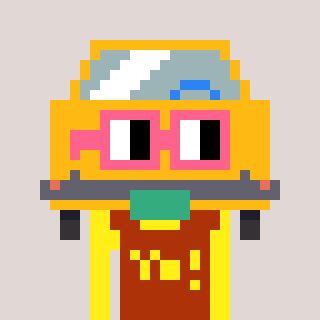
a pixel art character with square pink glasses, a taxi-shaped head and a hotbrown-colored body on a warm background